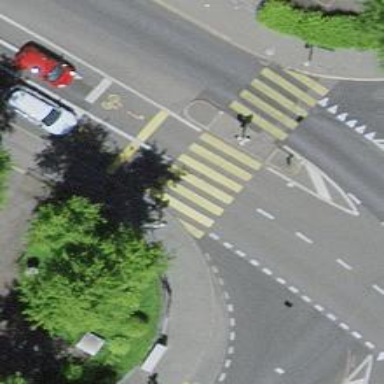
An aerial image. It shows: Kerb serving as barrier.